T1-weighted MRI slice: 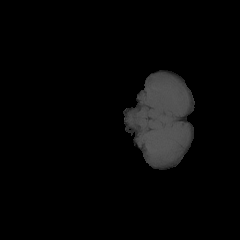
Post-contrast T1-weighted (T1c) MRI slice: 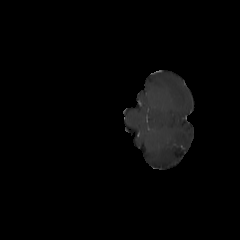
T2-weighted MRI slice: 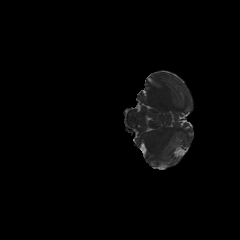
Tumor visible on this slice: no